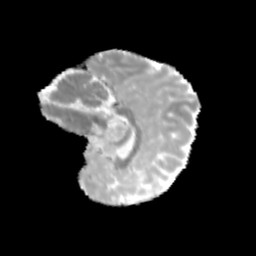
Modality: MD
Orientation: sagittal
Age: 8
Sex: male
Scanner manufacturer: siemens
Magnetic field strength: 3 T
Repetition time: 3.8 s
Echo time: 0.07 s